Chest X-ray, PA view. Patient: 49 years old, sex F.
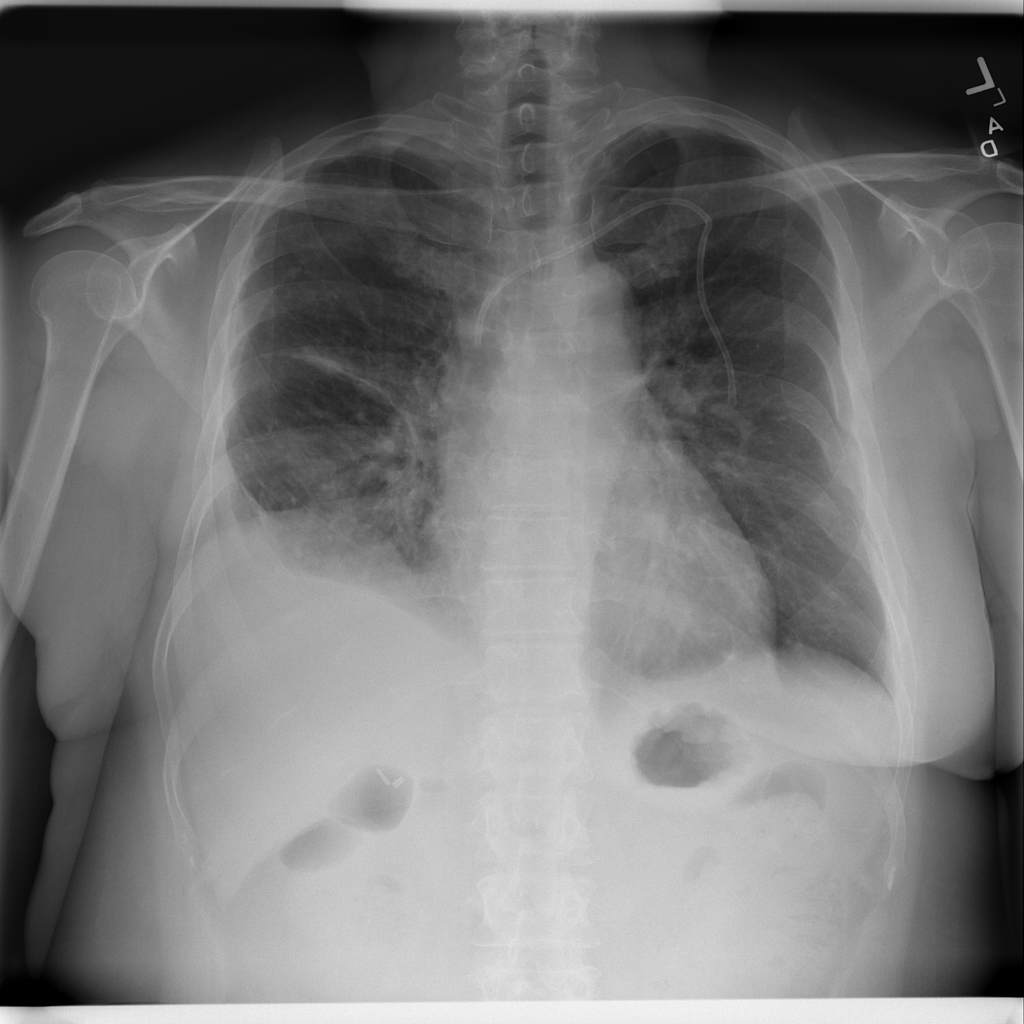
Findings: Atelectasis, Effusion